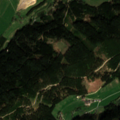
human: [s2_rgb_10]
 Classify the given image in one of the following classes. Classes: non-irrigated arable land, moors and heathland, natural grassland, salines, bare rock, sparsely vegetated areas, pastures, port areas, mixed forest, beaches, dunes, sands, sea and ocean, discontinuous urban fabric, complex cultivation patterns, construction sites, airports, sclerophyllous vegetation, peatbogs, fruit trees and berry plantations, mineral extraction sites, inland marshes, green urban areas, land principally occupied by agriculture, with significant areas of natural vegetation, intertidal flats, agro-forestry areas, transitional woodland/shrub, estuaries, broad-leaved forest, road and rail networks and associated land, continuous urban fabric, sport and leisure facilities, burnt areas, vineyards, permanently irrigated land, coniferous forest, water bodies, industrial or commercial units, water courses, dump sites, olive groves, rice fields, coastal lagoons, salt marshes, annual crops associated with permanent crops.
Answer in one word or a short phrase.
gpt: pastures, coniferous forest